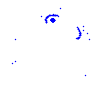
Particle: pion